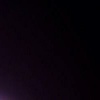
Label: space